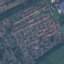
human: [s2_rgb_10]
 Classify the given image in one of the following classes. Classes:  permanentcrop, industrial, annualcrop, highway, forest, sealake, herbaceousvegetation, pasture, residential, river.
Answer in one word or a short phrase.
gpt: Residential